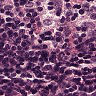
Metastatic tissue present: no